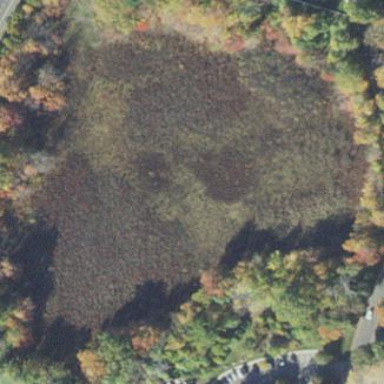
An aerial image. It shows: Swampy wetland area.